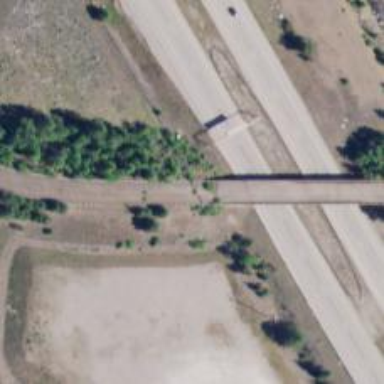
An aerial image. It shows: Abandoned road bridge.